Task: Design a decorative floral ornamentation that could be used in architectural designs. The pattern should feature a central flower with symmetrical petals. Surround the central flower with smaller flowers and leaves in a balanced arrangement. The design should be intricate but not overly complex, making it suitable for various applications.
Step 1034:
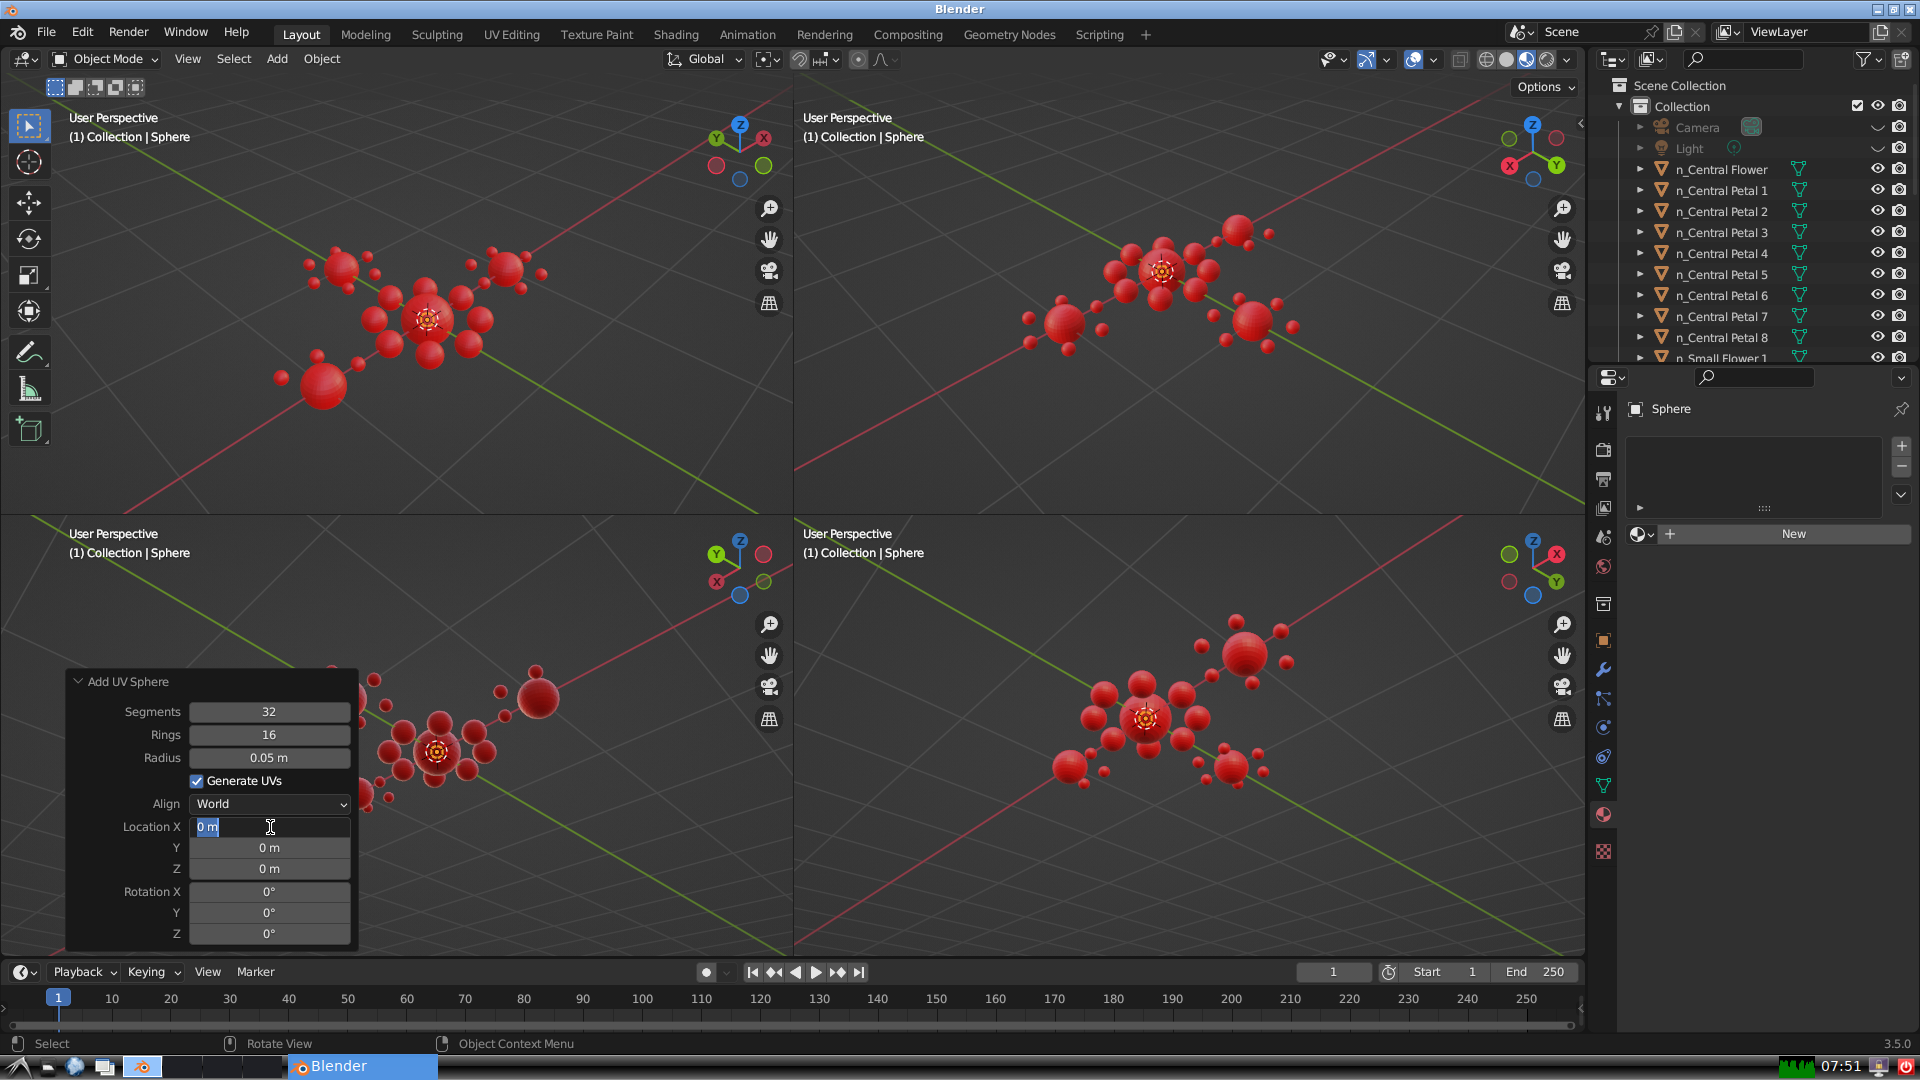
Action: input_text: -1.3